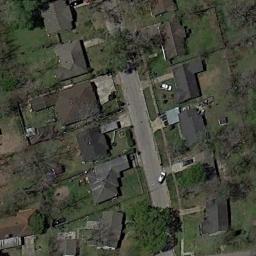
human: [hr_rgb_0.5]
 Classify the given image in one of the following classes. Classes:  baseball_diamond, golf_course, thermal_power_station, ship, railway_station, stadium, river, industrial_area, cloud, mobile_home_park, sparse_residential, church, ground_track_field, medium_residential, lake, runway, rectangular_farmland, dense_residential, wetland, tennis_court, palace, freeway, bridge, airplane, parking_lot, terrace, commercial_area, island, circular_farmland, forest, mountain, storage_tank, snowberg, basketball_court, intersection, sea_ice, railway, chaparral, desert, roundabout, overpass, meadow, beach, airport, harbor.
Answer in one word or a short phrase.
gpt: medium_residential